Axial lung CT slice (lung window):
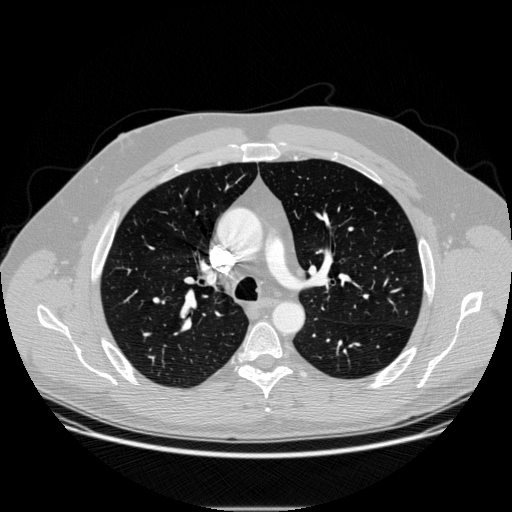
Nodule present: no